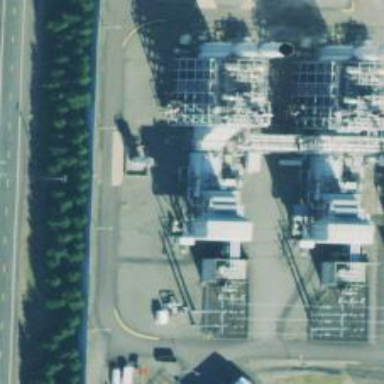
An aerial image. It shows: Gas-powered generator. It is gas turbine type generator.